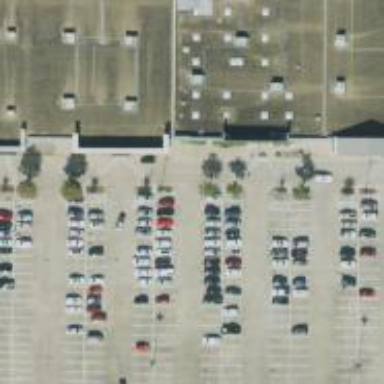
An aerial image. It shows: Parking space.